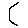
Label: hexagon